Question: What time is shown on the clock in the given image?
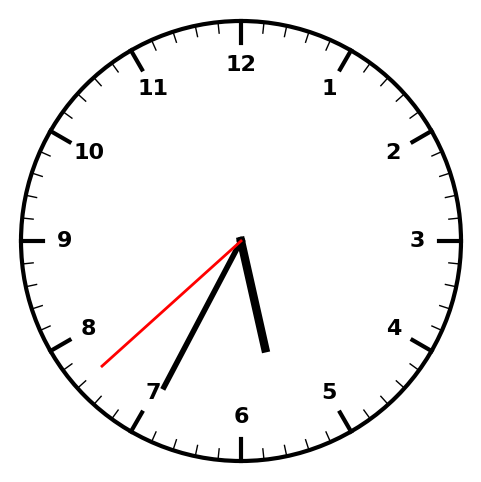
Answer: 05:34:38